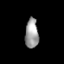
Tissue: lung
Cell type: Epithelial cells
Senescence score: 0.144
Nuclear area (px): 383
Mean DAPI intensity: 157.475